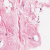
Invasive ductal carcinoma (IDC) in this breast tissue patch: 0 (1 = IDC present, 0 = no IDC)